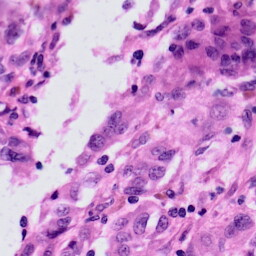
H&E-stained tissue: Skin